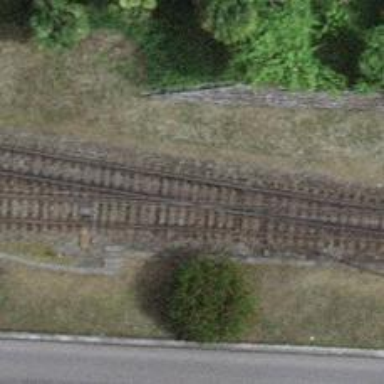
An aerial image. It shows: Siding railway track with electrified contact line.